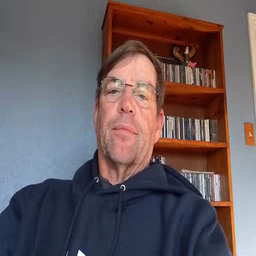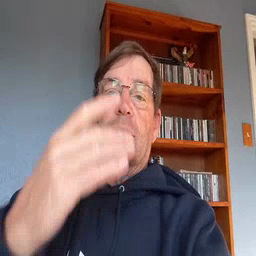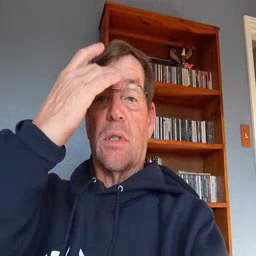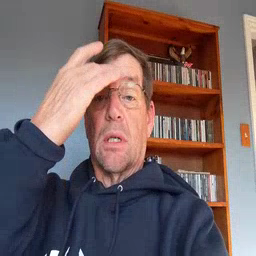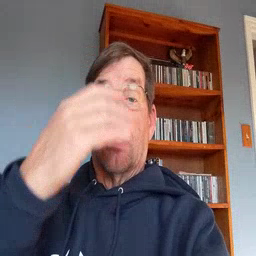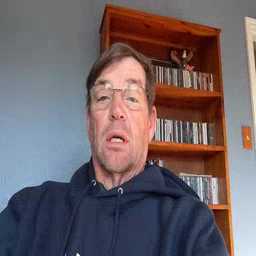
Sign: sick